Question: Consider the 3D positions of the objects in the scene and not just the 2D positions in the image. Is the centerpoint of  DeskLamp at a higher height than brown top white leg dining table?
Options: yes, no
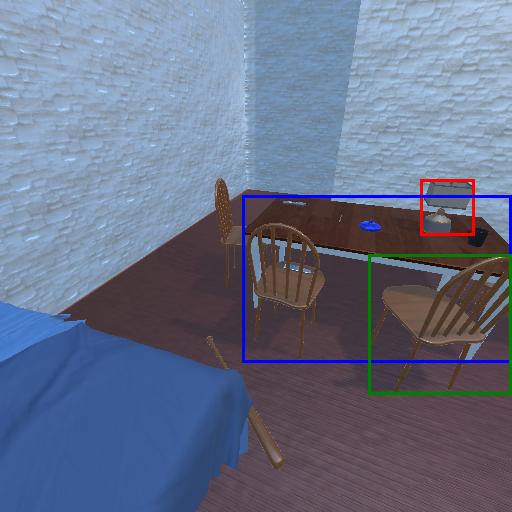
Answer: yes